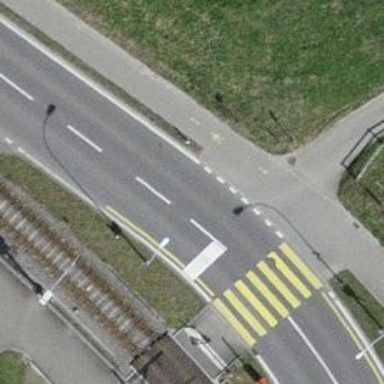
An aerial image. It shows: Primary highway with asphalt surface and cycle track alongside.